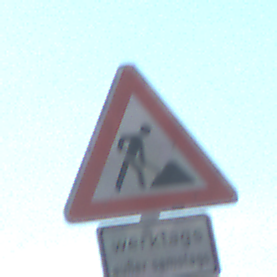
Verkehrszeichen: Arbeitsstelle
Zusatzzeichen unten: ZeitangabenMitBeschraenkungAufWochentage7
Umgebung: Outdoor, Nature
Tageszeit: Midday
Wetter: Clear
Licht: Natural
Jahreszeit: NotSpecified
Kontrast: HighContrast